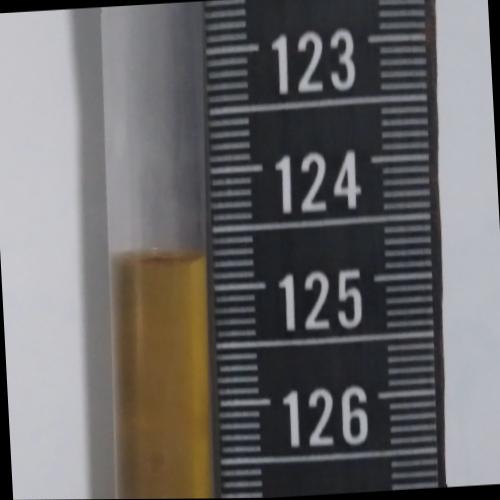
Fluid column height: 124.7 cm